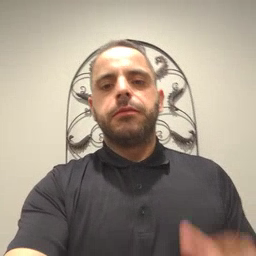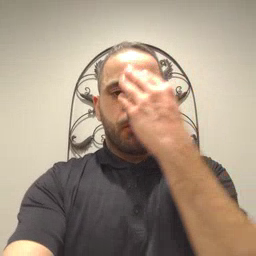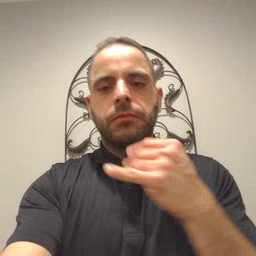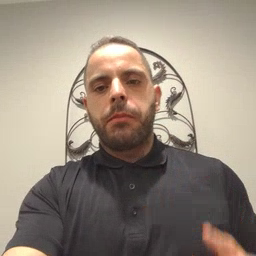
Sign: pajamas